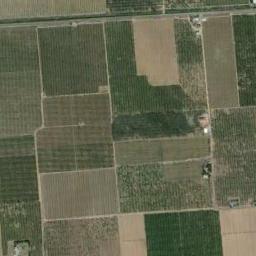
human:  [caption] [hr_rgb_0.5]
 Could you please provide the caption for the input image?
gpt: There are some deep green and light green rectangular farmland .

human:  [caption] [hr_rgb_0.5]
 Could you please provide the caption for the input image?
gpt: Some green rectangular farmlands of different sizes are neatly arranged on the ground .

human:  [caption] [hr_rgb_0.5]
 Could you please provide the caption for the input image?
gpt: Many neatly arranged dark green, light green, Khaki and brown mixed-sized rectangular farm fields .

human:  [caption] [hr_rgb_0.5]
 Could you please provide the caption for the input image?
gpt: There are many different crops in rectangular farmlands .

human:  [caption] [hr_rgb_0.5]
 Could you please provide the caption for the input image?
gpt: There are some green rectangular farmlands and yellow ones .